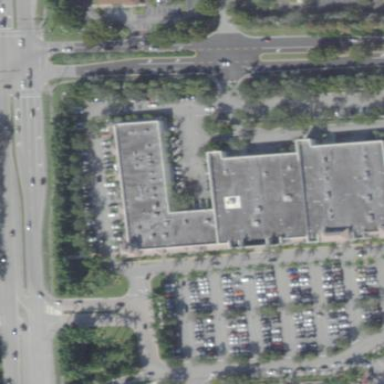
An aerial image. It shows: Parking area.